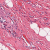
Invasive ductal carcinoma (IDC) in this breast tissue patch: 0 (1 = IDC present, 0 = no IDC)